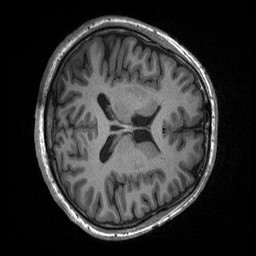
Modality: T1w
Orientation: axial
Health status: healthy
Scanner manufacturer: siemens
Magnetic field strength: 3 T
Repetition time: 2.3 s
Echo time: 0.00228 s